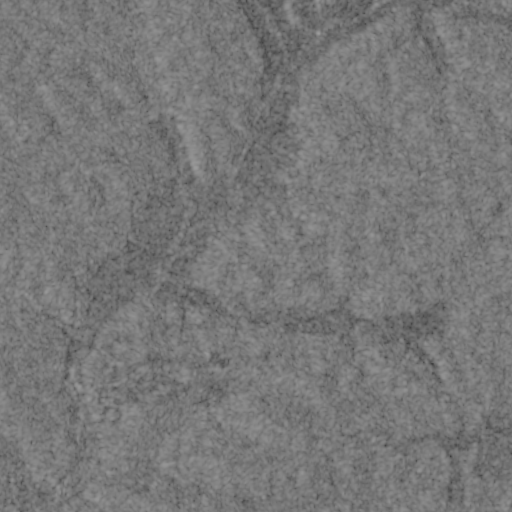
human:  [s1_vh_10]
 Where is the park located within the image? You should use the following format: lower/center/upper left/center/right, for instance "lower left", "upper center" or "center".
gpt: The park is located in the center left of the image.
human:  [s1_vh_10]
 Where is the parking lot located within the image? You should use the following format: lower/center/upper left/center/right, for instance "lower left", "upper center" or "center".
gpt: There is no parking lot in the image.

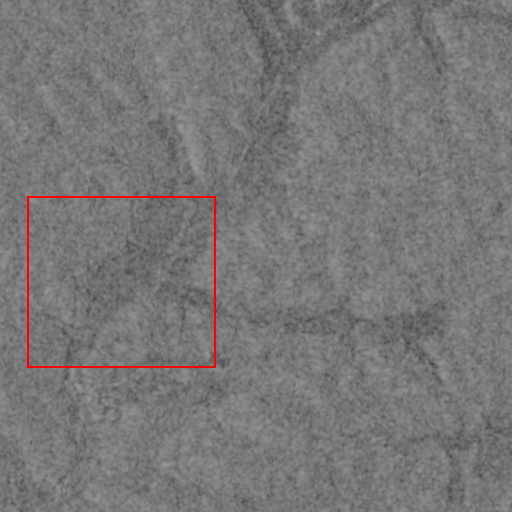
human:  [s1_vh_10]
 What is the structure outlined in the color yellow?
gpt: There is no yellow outline.
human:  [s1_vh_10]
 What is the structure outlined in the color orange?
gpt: There is no structure outlined in orange.